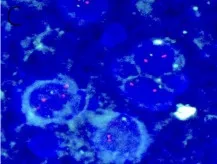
Giant cell glioblastoma is composed of large, closely-arranged cells, with an eosinophilic cytoplasm and obvious nuclear atypia. There are also scattered multinucleated giant cells. Or 19q
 chromosomes.
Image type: pathology (fish)